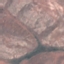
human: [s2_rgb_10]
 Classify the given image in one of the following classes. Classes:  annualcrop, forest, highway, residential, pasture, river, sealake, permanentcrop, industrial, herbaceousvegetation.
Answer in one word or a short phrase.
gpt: HerbaceousVegetation